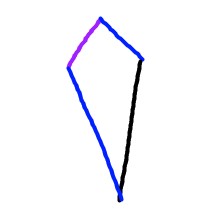
Shape: kite